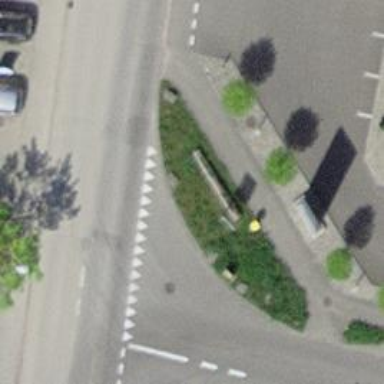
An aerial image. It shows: Post box.